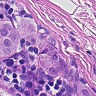
Metastatic tissue present: yes